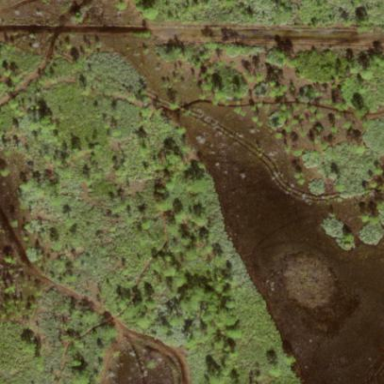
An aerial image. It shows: Marshy wetland area.